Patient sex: F
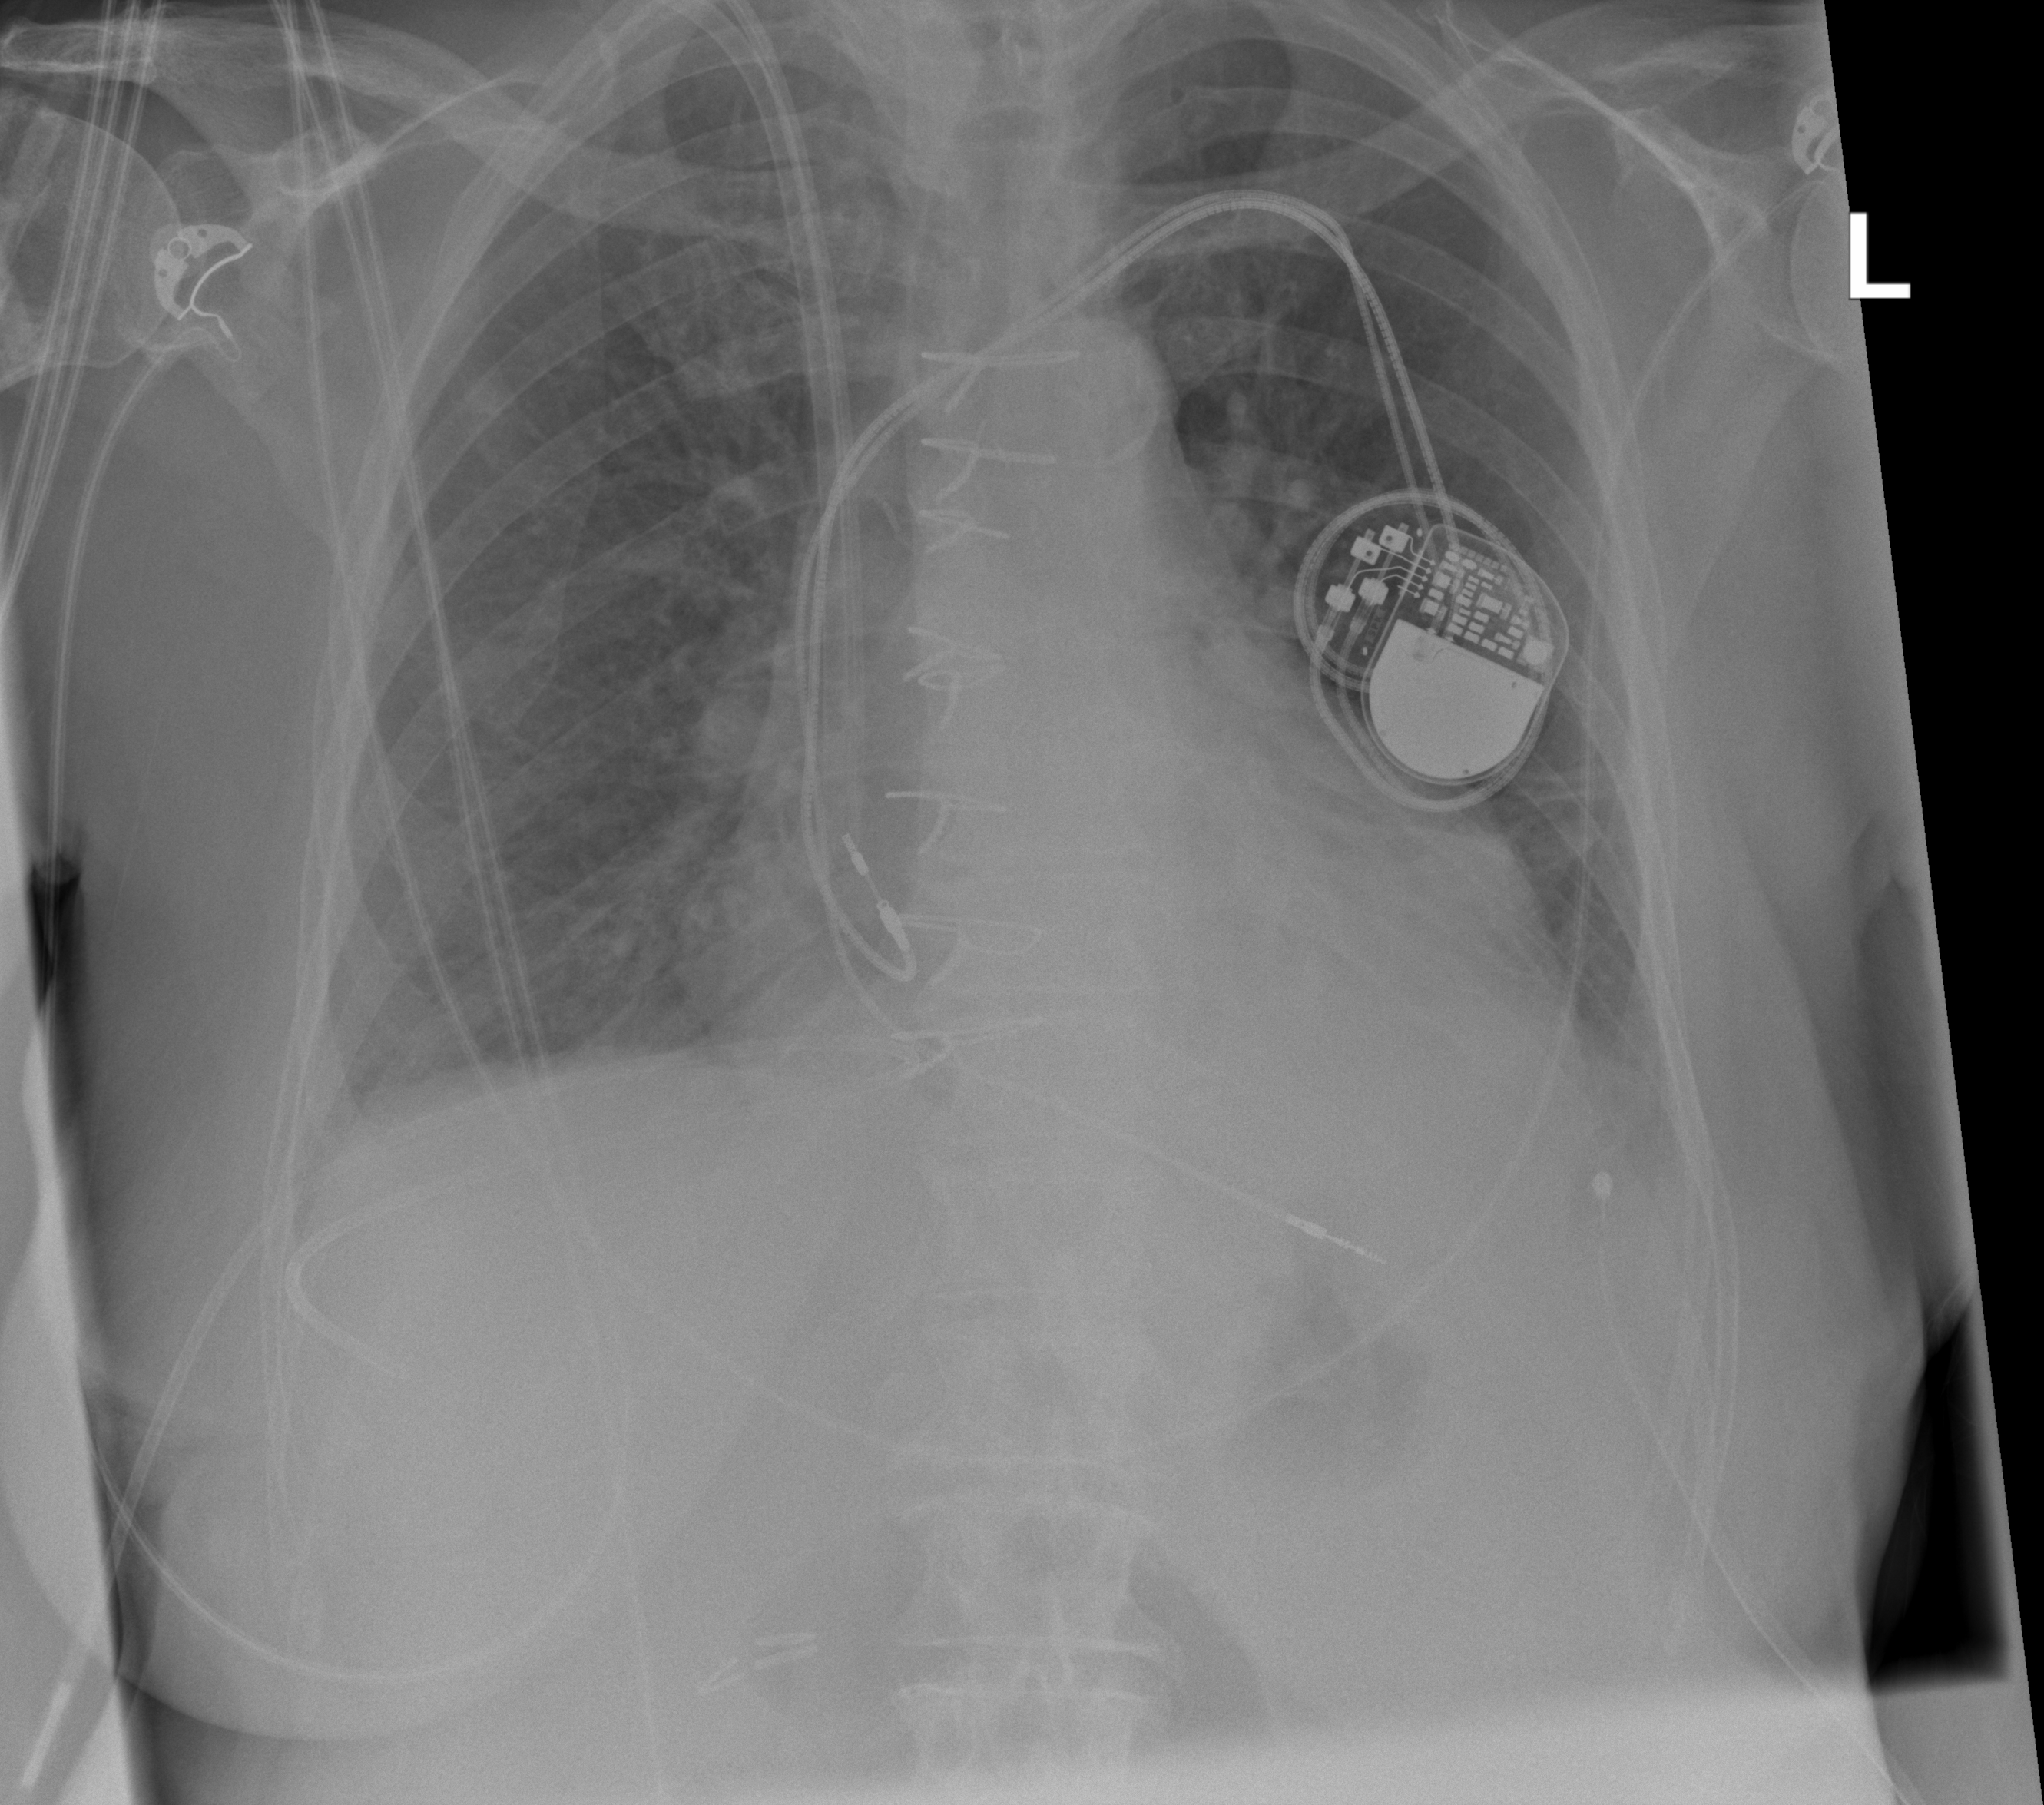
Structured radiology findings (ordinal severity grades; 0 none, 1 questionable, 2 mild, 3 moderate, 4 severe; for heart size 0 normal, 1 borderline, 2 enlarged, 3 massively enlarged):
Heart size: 2
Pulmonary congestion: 2
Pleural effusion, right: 2
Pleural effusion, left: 2
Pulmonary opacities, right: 0
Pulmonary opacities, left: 0
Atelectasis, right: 2
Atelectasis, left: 2